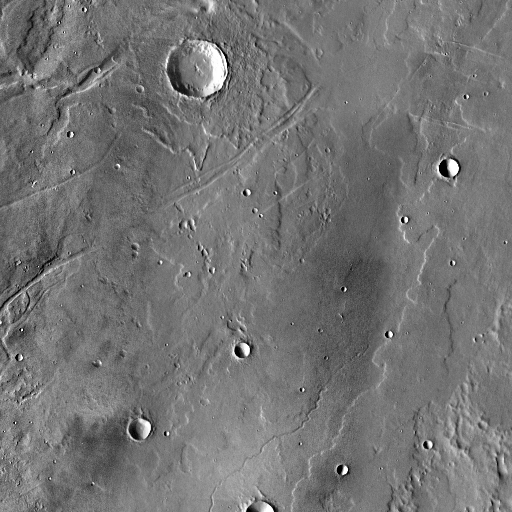
Crater classes present: Background, Other, Layered, Buried, Secondary